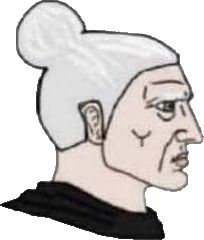
Label: 4_Yes_Chad